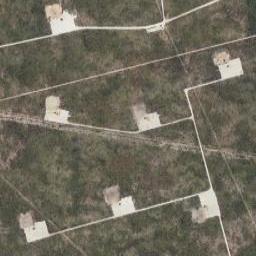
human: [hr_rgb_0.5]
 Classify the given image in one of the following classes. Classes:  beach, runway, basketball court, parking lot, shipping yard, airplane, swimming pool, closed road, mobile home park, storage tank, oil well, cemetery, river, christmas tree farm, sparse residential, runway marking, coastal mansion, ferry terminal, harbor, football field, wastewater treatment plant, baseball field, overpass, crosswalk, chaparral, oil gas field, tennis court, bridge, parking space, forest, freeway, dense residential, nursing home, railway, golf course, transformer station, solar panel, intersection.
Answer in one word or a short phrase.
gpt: oil gas field